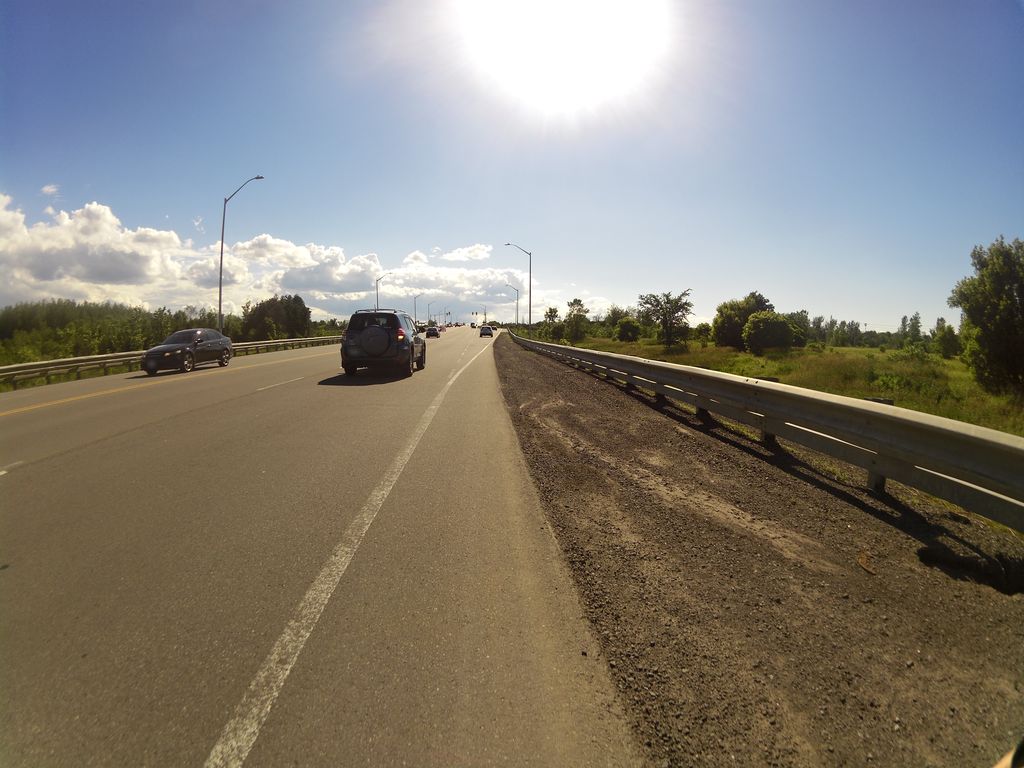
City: ottawa-gatineau